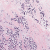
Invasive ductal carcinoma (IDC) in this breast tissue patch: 1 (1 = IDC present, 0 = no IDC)